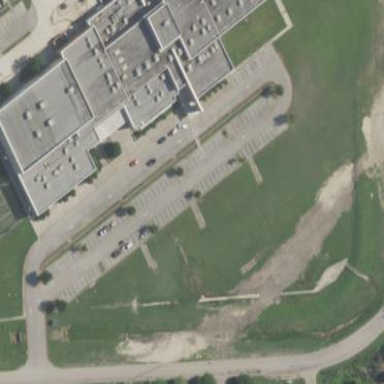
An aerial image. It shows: Paved parking aisle designated as service road.